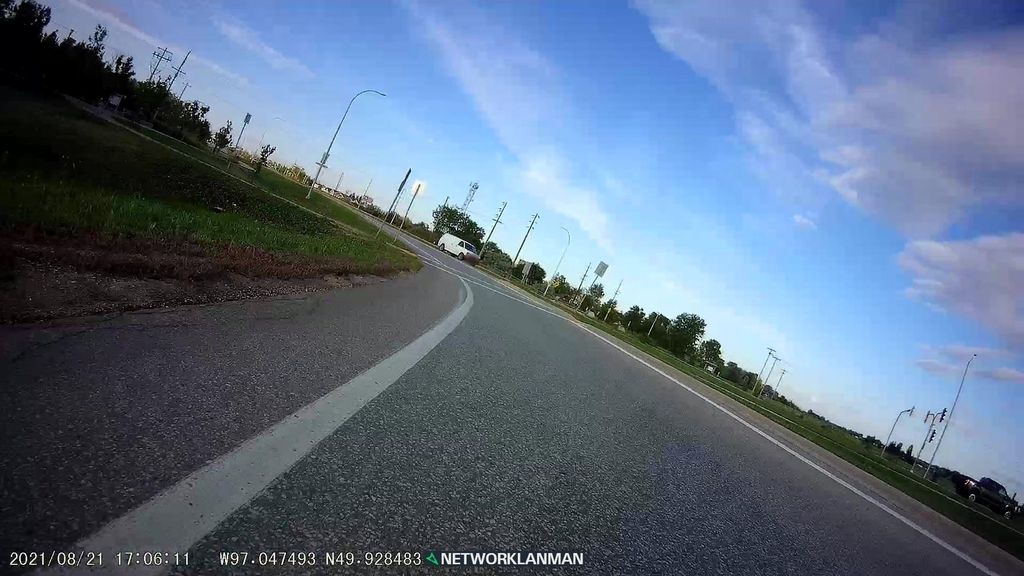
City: winnipeg